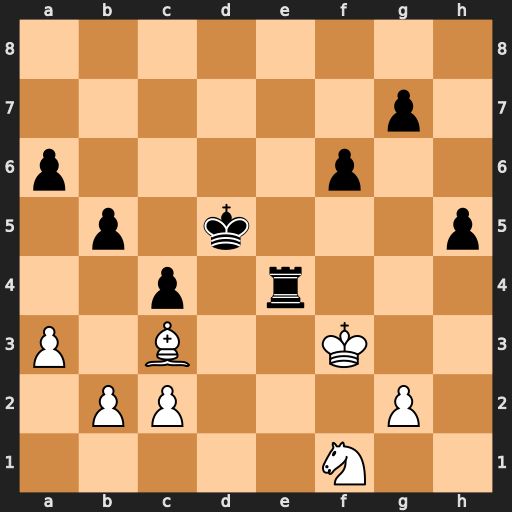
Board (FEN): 8/6p1/p4p2/1p1k3p/2p1r3/P1B2K2/1PP3P1/5N2
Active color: w
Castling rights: -
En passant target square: -
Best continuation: Ne3+ Rxe3+ Kxe3